Question: I want the following in Excel:
Two dropdown lists in adjacent cells:
Dropdown list #1 | Dropdown list #1
'''
Dropdown list 1:
One
Two
Three
'''
If I select One in the first cell, the list in the second cell should contain these choices:
'''
One:
1.1
1.2
1.3
'''
If I select Two in the first cell, the list in the second cell should contain these choices:
'''
Two:
2.1
2.2
2.3
'''
And so on. There are a lot of tutorials around, but I'm having some hassle figuring out which of them addresses this exact question.
Update: An example. When selecting f.ex. Group 1 under the Group heading (col A), the entries listed under Group 1 to the right (col D) should appear under the Item heading (col B). And the same for the other Groups.

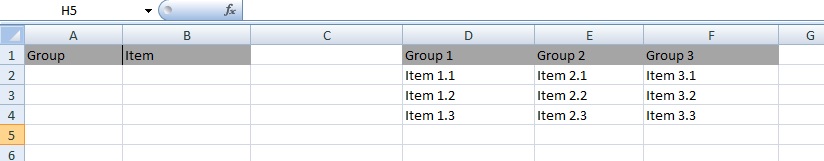
Answer: Update as promised:
When you're using a List for validation, you have to input a range as shown below.

The <URL> function allows to to dynamically set a range based on its input criteria.
If you consider this:
'''
=OFFSET(C1,0,0,1,1)
'''
- - - - -
In this instance, the range returned would be 'C1' as we have no row or column offset and height and width is set to 1
The <URL>

Based on the above screen print '=MATCH("Group2",D1:F1,0)' will return 2, as "Group2" appears in the second cell in the 'D1:F1' range. ("Group1" would return 1, "Group3" would return 3, and "Group4" would return #N/A as it doesn't exist).
So based on that we can put the 'MATCH' function in as our 2nd argument in the 'OFFSET' function, and pick the column that matches the first argument in the 'MATCH' function.
'=OFFSET(C1,0,MATCH("Group2",D1:F1,0),1,1)' will return back range 'E1' as we've shifted the columns by 2 from 'C1' because of the 'MATCH'
'=OFFSET(C1,1,MATCH("Group2",D1:F1,0),3,1)' will now return back 'E2:E4' as we've increased the height of the range to 3 and the row offset to 1.
And finally we can change the "Group2" value in the 'MATCH' function to a cell value that will mean the range will dynamically change.
Here I've used Cell 'A2' '=OFFSET(C1,1,MATCH(A2,D1:F1,0),3,1)' so whatever value is in cell 'A2' will be used to offset the range.
And the last thing to do is to put the dynamic range into the validation (I used 'B2')

This will dynamically set the validation range.

When I'm using 'OFFSET' function with multiple arguments and I'm not sure that it's returning back the right range, I wrote a small helper User Defined Function that I just put in a VBA module.
'''
Public Function GetAddress(rng As Range) As String
GetAddress = rng.Address
End Function
'''
This allows me to put the offset formula in and it will return back the range address. So I can make sure it's right.

There may be a built in function for this, but I've never found it.